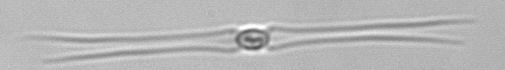
Label: Chaetoceros_danicus